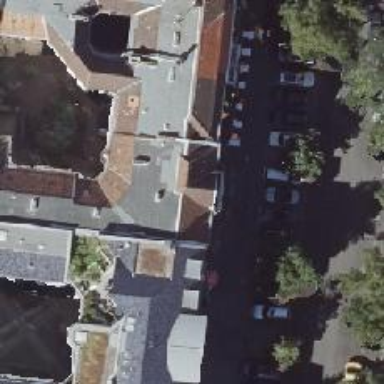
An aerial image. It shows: Café.